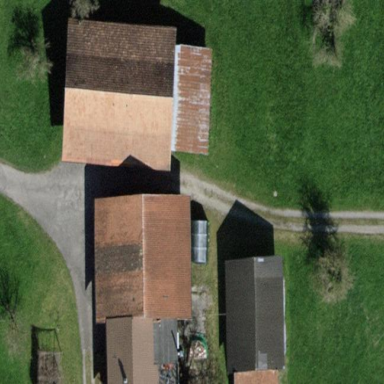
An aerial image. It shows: Farmyard area.